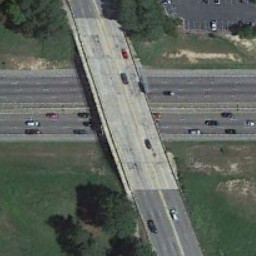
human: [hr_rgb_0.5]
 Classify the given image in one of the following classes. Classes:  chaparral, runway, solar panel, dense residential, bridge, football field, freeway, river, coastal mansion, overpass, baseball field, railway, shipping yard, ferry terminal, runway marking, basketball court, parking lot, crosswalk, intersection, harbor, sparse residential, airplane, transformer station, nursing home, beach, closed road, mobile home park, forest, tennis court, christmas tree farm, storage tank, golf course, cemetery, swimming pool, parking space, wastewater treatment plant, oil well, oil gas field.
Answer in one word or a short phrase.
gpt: overpass